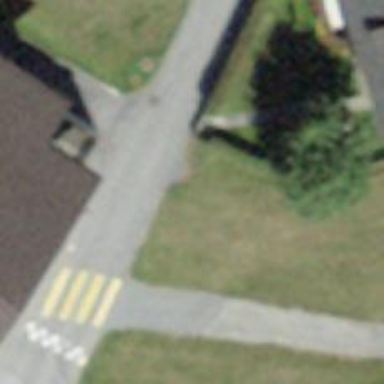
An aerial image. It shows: Residential road with asphalt surface.